Field crop: maize
Growth stage: 2
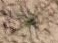
Species: salsola